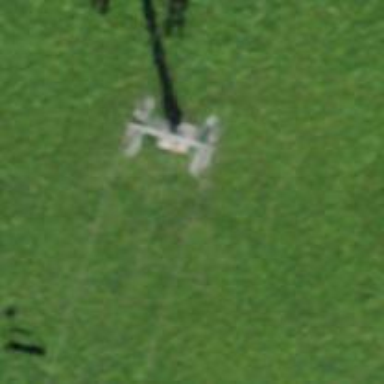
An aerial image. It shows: Pylon for aerialway.